【题型】解答题　【知识点】解析几何　【难度】medium
(2025·上海黄浦·二模) 椭圆\(\Gamma:\frac{x^2}{a^2}+\frac{y^2}{b^2}=1(a>b>0)\)的左、右焦点分别为\(F_1(-c,0),F_2(c,0)(c>0)\)，过点\(F_1\)的直线\(l\)与\(\Gamma\)交于\(P\)两点。

(1) 若\(c=2\)，点\(P\)的坐标为\((2,\sqrt{2})\)，求点\(F_2\)到直线\(l\)的距离；

(2) 当\(b \leq c\)时，求满足\(PF_1 \perp PF_2\)的点\(P\)的个数；

(3) 设直线\(l\)与\(\Gamma\)的另一个交点为\(Q\)，\(\overrightarrow{F_1Q} = \lambda \overrightarrow{QF}(\lambda \in \mathbb{R})\)，点\(P\)的横坐标为\(\frac{c}{2}\)，若\(\Gamma\)的离心率\(e > \frac{1}{2}\)，求\(\lambda\)的取值范围。

\bigskip
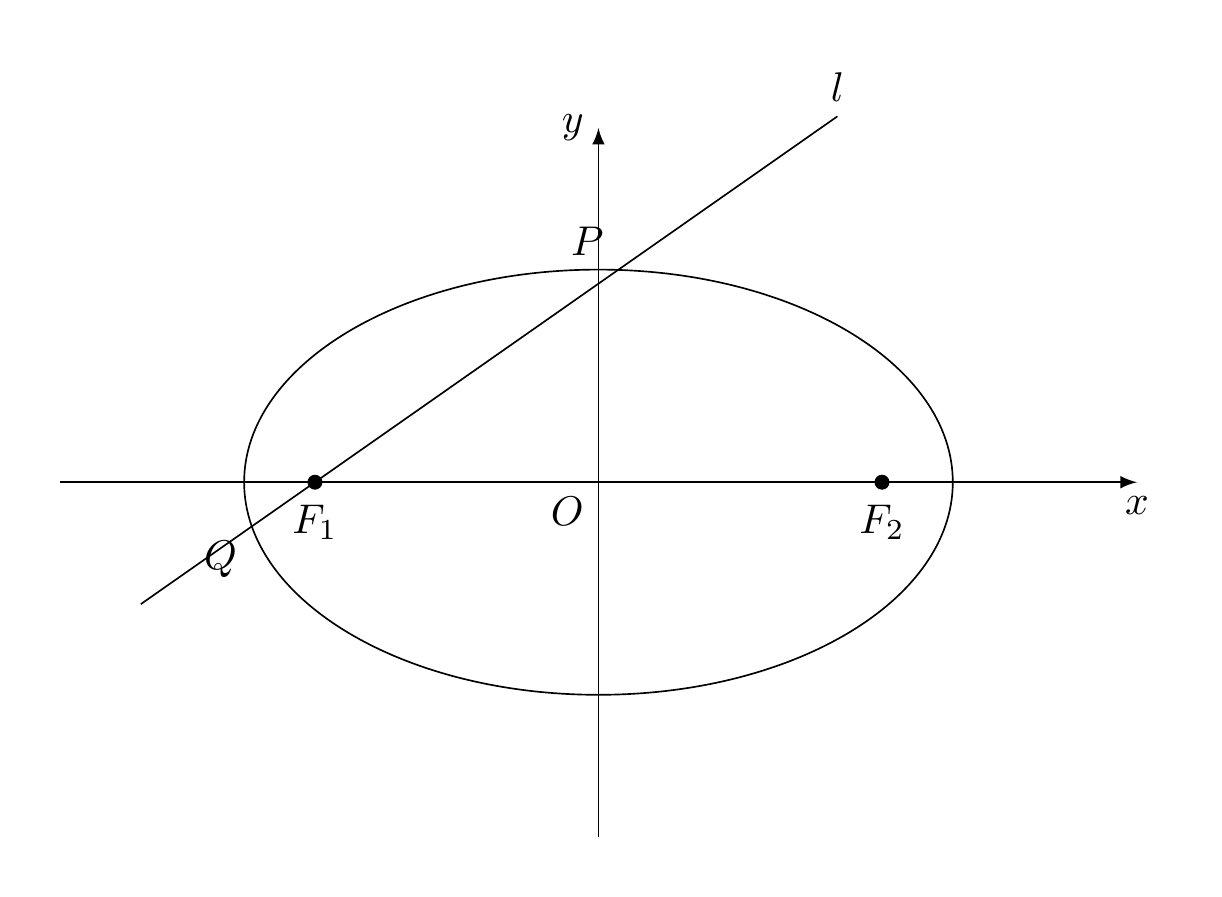
【解答】
【答案】(1)\(\frac{4}{3}\)；

(2)答案见解析；

(3)\(-\frac{1}{3} < \lambda < 0\)。

\bigskip

【分析】
(1) 求出直线\(l\)的方程，利用点到直线的距离公式求解。

(2) 求以线段\(F_1F_2\)为直径的圆方程，再与椭圆方程联立，按\(b=c\)、\(b<c\)求出方程组的交点坐标即可。

(3) 设\(P(\frac{c}{2},y_P)\)，表示出点\(Q\)的坐标，将点\(P,Q\)坐标代入椭圆方程，建立\(e,\lambda\)的关系，进而建立不等式求解。

\bigskip

【详解】
(1) 依题意，\(F_1(-2,0),F_2(2,0)\)，而\(P(2,\sqrt{2})\)，则直线\(l\)的方程为\(y = \frac{\sqrt{2}}{2}(x+2)\)，

即\(x - 2\sqrt{2}y + 2 = 0\)，所以点\(F_2\)到直线\(l\)的距离\(d = \frac{|2 - 2\sqrt{2} \times 0 + 2|}{\sqrt{1^2 + (-2\sqrt{2})^2}} = \frac{4}{3}\)。

(2) 由\(PF_1 \perp PF_2\)，得点\(P\)在以线段\(F_1F_2\)为直径的圆\(x^2 + y^2 = c^2\)上，\(c^2 = a^2 - b^2\)，

由
\[
\begin{cases}
x^2 + y^2 = c^2 \\
b^2x^2 + a^2y^2 = a^2b^2
\end{cases}
\]
消去\(y\)得\((a^2 - b^2)x^2 = a^2(c^2 - b^2)\)，即\(c^2x^2 = a^2(c^2 - b^2)\)，

当\(b = c\)时，\(x = 0\)，\(y = \pm b\)，因此点\(P(0,\pm b)\)，共\(2\)个；

当\(b < c\)时，\(c^2x^2 = a^2(c^2 - b^2)\)，解得\(x^2 = \frac{a^2(c^2 - b^2)}{c^2}\)，\(y^2 = \frac{b^4}{c^2}\)，

因此点\(P\left(\pm \frac{a\sqrt{c^2 - b^2}}{c},\pm \frac{b^2}{c}\right)\)，共\(4\)个，

所以当\(b = c\)时，点\(P\)的个数为\(2\)；当\(b < c\)时，点\(P\)的个数为\(4\)。

(3) 设\(P(\frac{c}{2},y_P),Q(x_Q,y_Q)\)，由\(\overrightarrow{F_1Q} = \lambda \overrightarrow{QF}\)，且\(F_1\)在线段\(PQ\)上，得\(-1 < \lambda < 0\)，

则\((x_Q + c,y_Q) = \lambda(\frac{c}{2} - x_Q,y_P - y_Q)\)，解得
\[
\begin{cases}
x_Q = \frac{c}{2} \cdot \frac{\lambda - 2}{\lambda + 1} \\
y_Q = \frac{\lambda}{\lambda + 1}y_P
\end{cases}
\]
，而\(e = \frac{c}{a}\)。

由点\(P,Q\)在\(\Gamma\)上，得
\[
\begin{cases}
\frac{(\frac{c}{2})^2}{a^2} + \frac{y_P^2}{b^2} = 1 \\
\frac{\left(\frac{c}{2} \cdot \frac{\lambda - 2}{\lambda + 1}\right)^2}{a^2} + \frac{\left(\frac{\lambda}{\lambda + 1}y_P\right)^2}{b^2} = 1
\end{cases}
\]
，即
\[
\begin{cases}
\frac{e^2}{4} + \frac{y_P^2}{b^2} = 1 \\
\frac{e^2(\lambda - 2)^2}{4(\lambda + 1)^2} + \frac{\lambda^2}{(\lambda + 1)^2} \cdot \frac{y_P^2}{b^2} = 1
\end{cases}
\]

整理得\(e^2(-\lambda + 1) = 2\lambda + 1\)，即\(e^2 = \frac{2\lambda + 1}{1 - \lambda}\)。由\(e > \frac{1}{2}\)，得\(\frac{1}{4} < \frac{2\lambda + 1}{1 - \lambda} < 1\)，解得\(-\frac{1}{3} < \lambda < 0\)，

所以\(\lambda\)的取值范围是\(-\frac{1}{3} < \lambda < 0\)。